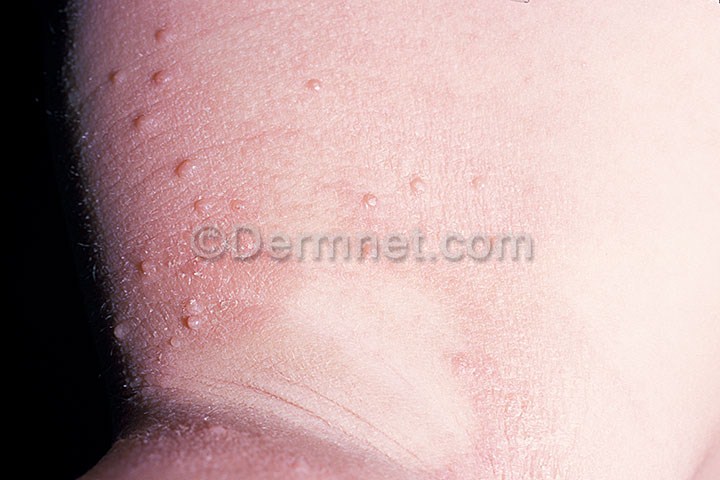
Disease: Herpes HPV and other STDs Photos